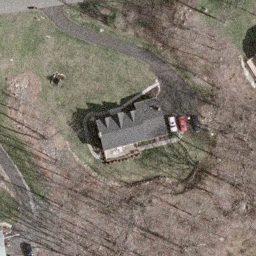
Label: residential